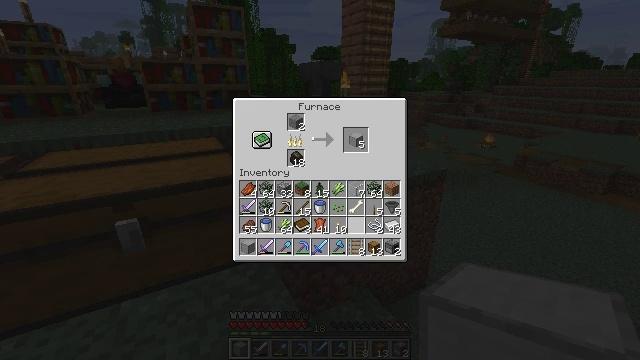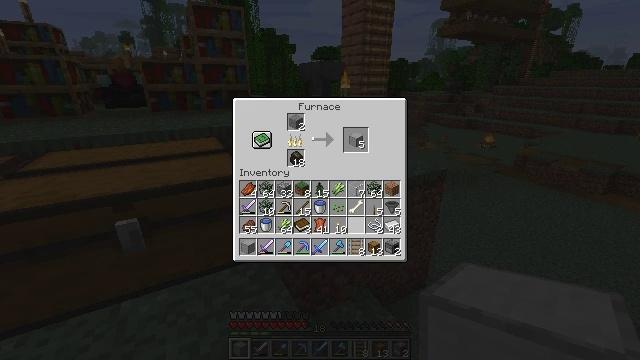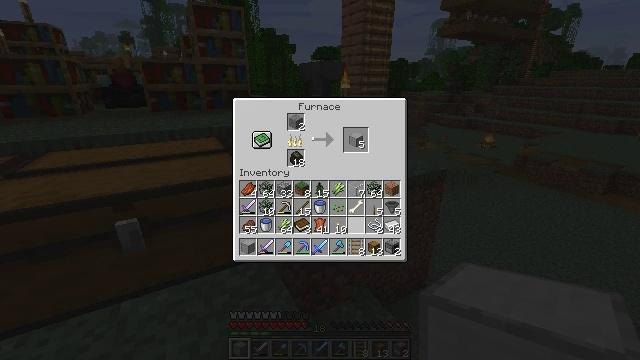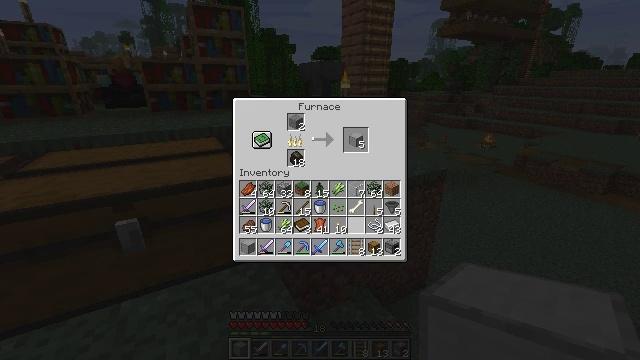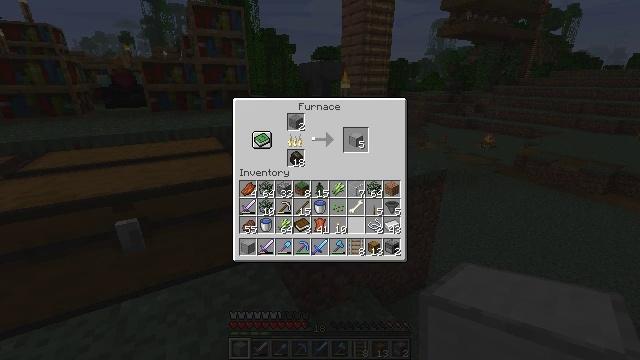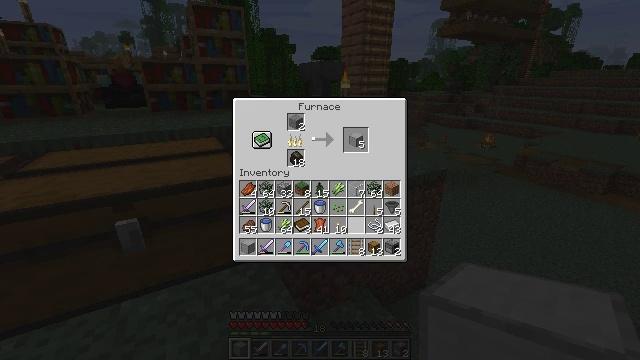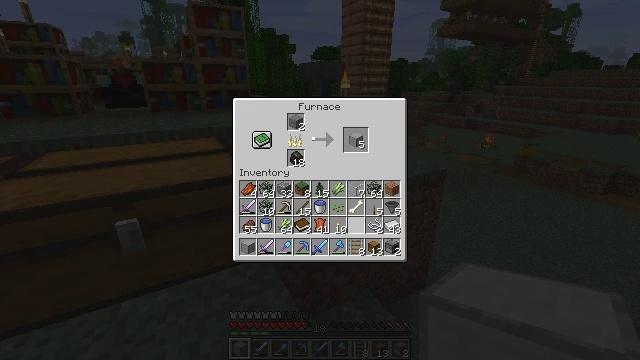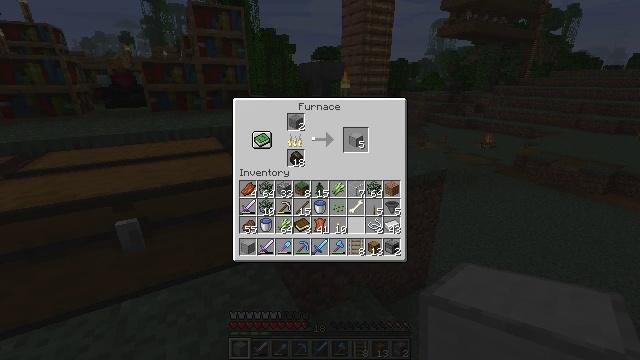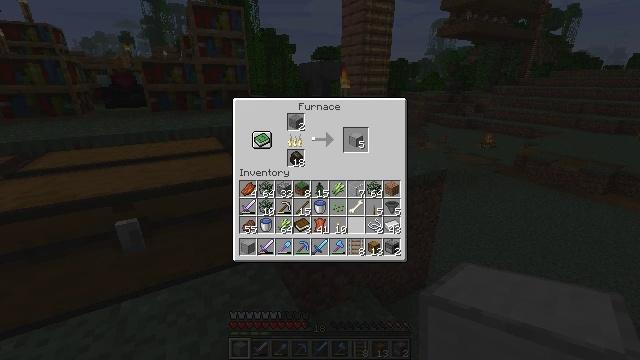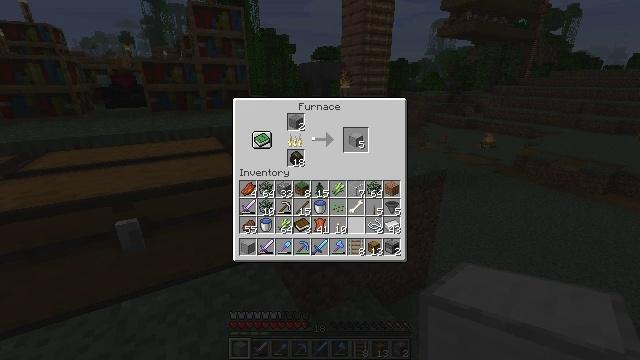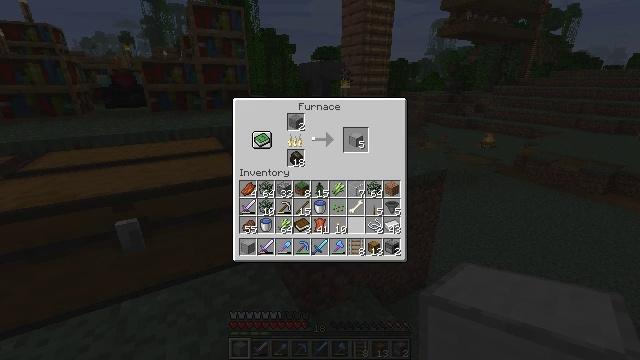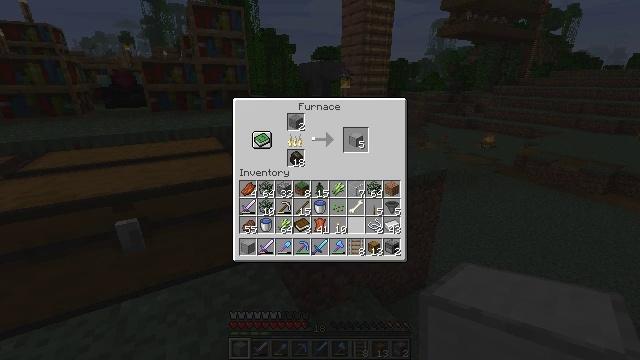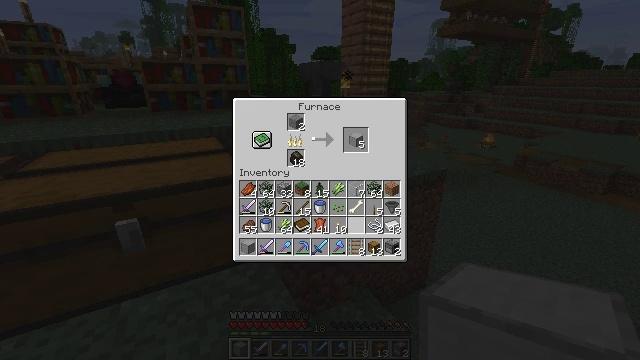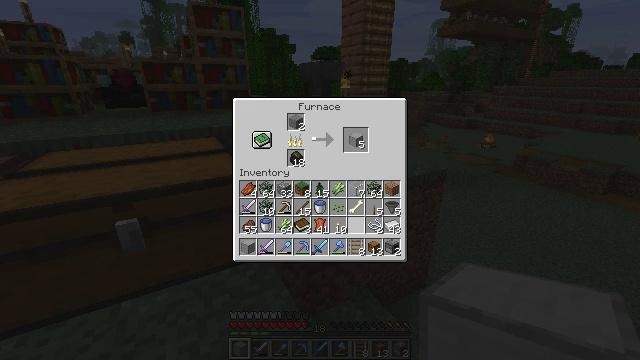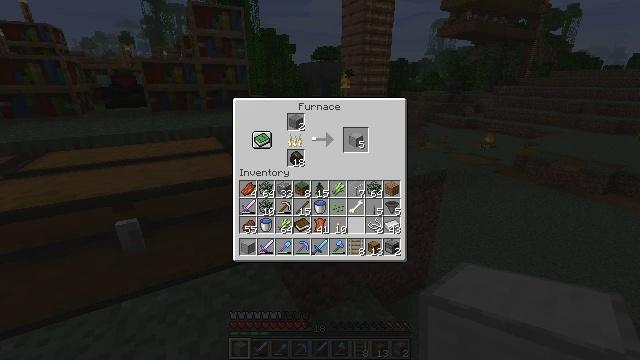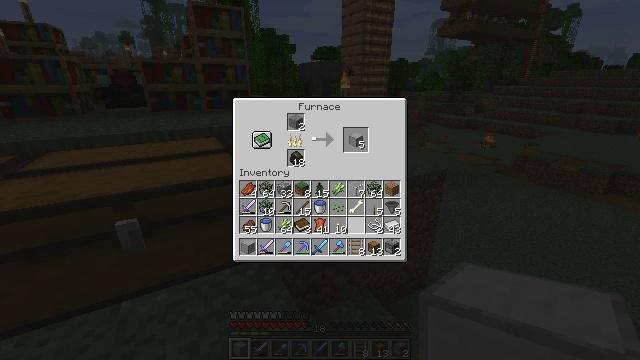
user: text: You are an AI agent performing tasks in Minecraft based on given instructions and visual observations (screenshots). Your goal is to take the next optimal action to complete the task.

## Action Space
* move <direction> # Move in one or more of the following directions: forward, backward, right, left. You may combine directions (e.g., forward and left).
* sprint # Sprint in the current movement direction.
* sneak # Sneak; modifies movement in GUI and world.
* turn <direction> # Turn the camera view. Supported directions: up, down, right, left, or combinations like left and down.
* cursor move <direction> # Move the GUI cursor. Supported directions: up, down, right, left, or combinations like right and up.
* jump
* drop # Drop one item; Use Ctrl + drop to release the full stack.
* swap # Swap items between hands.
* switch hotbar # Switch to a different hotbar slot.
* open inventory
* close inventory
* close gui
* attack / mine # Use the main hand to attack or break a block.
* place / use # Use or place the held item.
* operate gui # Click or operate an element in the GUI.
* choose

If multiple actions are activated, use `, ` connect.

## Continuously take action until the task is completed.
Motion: motion action
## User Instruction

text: Make smooth stone by smelting regular stone.
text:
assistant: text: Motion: no_op
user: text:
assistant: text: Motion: no_op
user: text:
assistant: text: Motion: no_op
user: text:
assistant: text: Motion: no_op
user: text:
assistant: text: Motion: no_op
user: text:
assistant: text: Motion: no_op
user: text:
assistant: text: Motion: no_op
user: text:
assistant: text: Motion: no_op
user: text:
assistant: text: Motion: no_op
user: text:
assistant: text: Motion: no_op
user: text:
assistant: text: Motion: no_op
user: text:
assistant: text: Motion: no_op
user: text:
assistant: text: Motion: no_op
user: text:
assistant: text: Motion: no_op
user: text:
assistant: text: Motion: no_op
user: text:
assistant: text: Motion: no_op
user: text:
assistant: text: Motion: no_op
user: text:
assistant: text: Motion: no_op
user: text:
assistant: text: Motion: no_op
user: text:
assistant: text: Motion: no_op
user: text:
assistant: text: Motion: no_op
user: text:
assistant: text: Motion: no_op
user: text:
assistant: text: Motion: no_op
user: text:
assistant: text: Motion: no_op
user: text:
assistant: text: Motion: no_op
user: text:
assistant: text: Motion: no_op
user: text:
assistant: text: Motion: no_op
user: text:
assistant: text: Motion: no_op
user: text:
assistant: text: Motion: no_op
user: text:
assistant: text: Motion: no_op